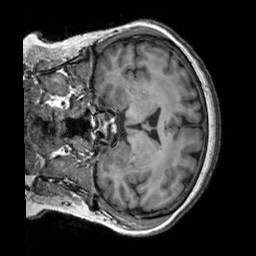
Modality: T1w
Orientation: coronal
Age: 60
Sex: female
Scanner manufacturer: siemens
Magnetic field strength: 3 T
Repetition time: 2.3 s
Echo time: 0.00303 s